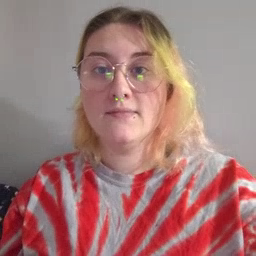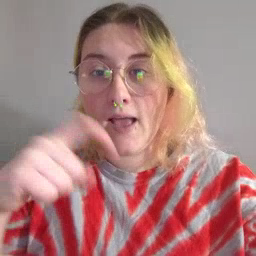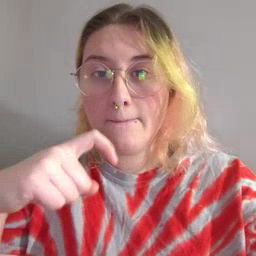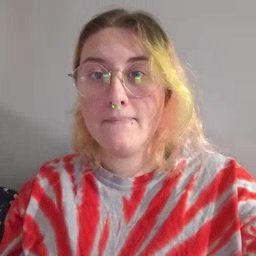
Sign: time